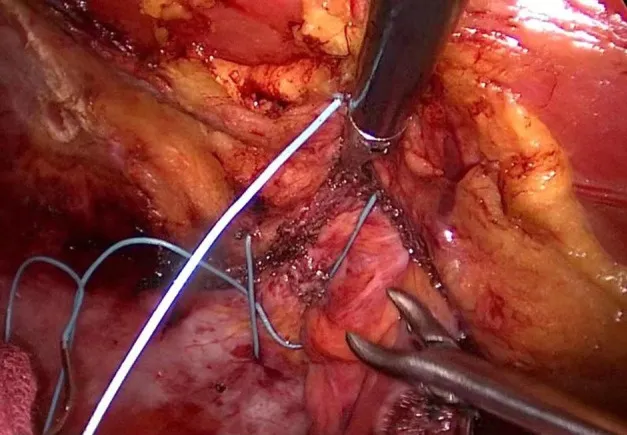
Intraoperative picture of hernia ring closure.
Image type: medical_photograph (other_medical_photograph)